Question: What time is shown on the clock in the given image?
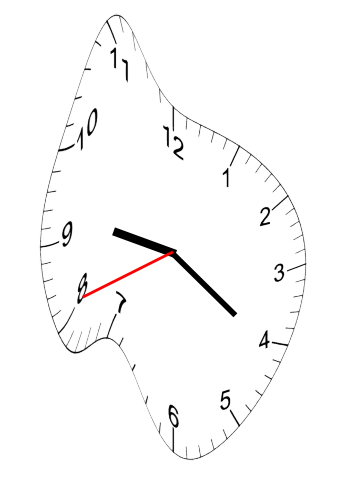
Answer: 09:20:41